Field crop: maize
Growth stage: 2
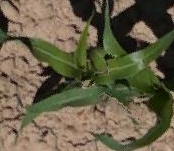
Species: maize